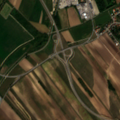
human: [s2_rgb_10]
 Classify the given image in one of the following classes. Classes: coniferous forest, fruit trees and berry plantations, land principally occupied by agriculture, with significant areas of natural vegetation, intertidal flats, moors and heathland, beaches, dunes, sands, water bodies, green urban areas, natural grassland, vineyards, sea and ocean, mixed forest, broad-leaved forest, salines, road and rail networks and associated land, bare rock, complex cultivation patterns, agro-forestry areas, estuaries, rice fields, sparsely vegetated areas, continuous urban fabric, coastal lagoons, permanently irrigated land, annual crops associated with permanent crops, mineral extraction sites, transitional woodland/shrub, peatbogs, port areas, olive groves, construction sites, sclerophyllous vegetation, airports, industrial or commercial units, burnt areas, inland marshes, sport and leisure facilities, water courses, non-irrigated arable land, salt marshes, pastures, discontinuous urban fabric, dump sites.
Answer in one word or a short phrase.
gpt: discontinuous urban fabric, industrial or commercial units, non-irrigated arable land, complex cultivation patterns, land principally occupied by agriculture, with significant areas of natural vegetation